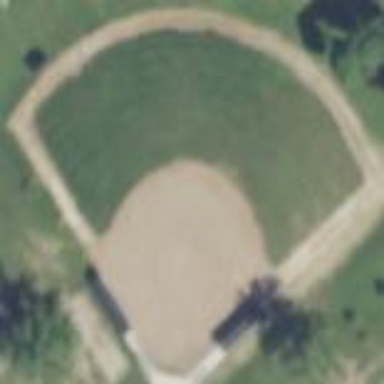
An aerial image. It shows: Baseball pitch for leisure and sports activities.